Question: During some analysis I had this situation on a Windows 7 64-bit machine: I loaded notepad.exe with depends and it shows me dependencies located on System32 as being 64 bit! Is is something buggy in depends or something else like redirection of dependencies? Any idea on how to interpret the output of depencency walker?

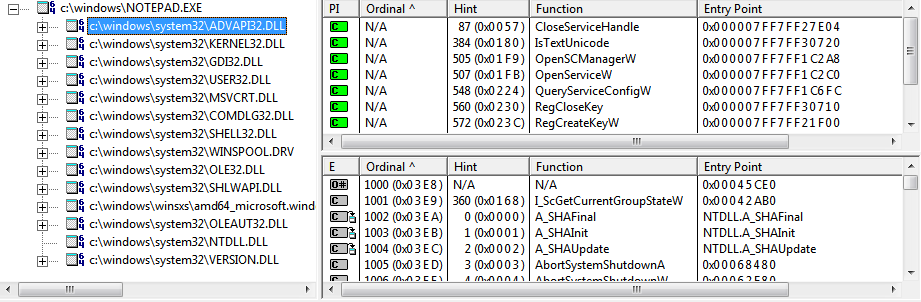
Answer: Applications and libraries in the 'system32' folder under Windows 7 are actually 64bit binaries. The support system for 32 bit stuff is in 'syswow64'. It's like clicking "start" to shutdown your computer :)
<URL>